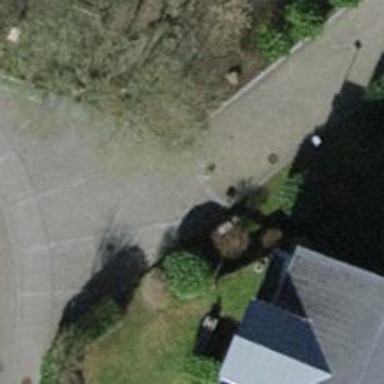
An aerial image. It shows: Bollard barrier.